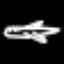
Label: airplane